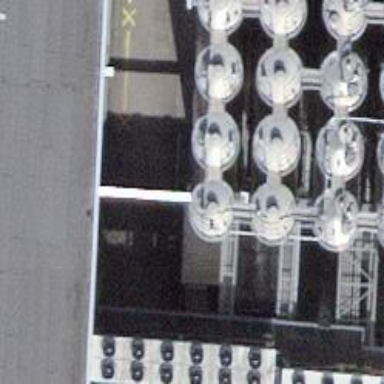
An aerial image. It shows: Storage tank with man-made structure.